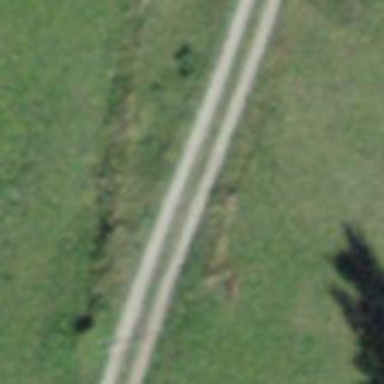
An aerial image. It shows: Track with grade1 tracktype.